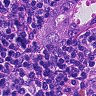
Metastatic tissue present: yes